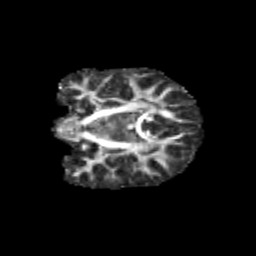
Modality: FA
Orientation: coronal
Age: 9
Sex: female
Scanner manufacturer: siemens
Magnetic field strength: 3 T
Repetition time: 3.8 s
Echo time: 0.07 s